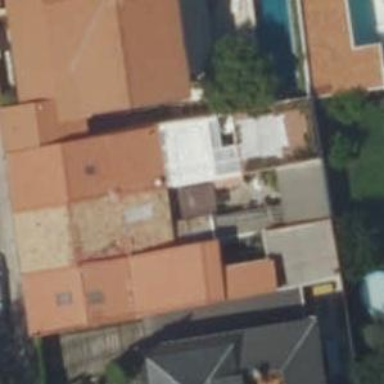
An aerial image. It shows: White house with gabled roof made of brown tiles. The roof is oriented across the building.